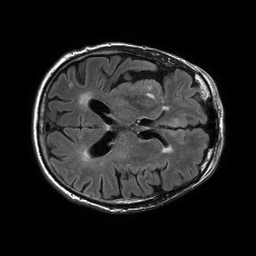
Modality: FLAIR
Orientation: axial
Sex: male
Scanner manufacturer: philips
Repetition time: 11 s
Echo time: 0.125 s